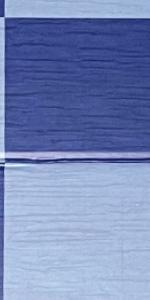
Label: Empty